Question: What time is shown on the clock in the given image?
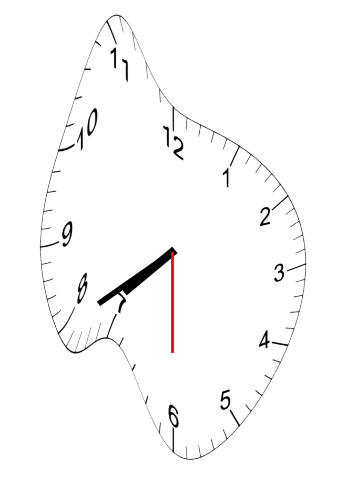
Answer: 07:39:30